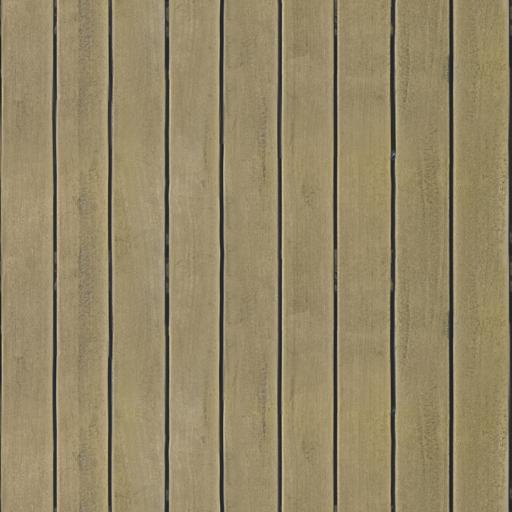
Tags: planks smooth wood wooden